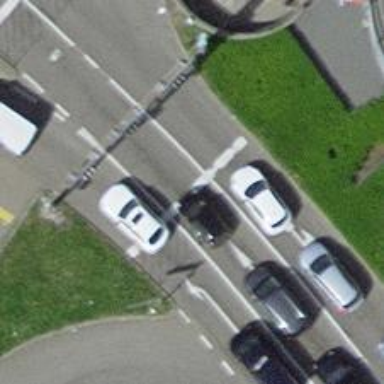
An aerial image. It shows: Road with traffic signals.